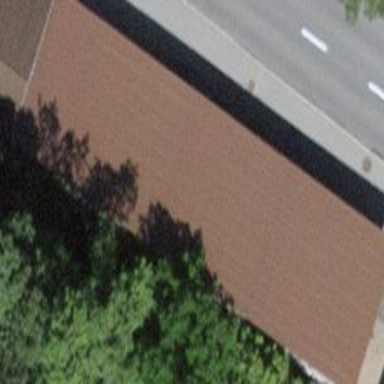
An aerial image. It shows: View of roof of building.